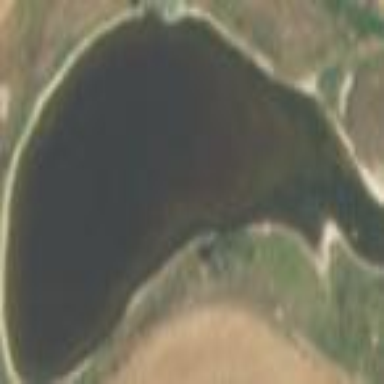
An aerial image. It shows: Reservoir area.